Question: I have the following code, and I would like to fill the curve area under only the blue line. How can I do that using the ggplot2. I inserted the filled options, but it is not working. My sample code is as follow:
'''
library(dplyr)
library(lubridate)
library(reshape2)
library(ggplot2)
data1 = data2 = data3
nmonths = 25
x = seq(as.Date("1993/1/1"), by = "month", length.out = nmonths)
data1=c(0,17.15,21.06,19.20,11.31,11.19,9.86,9.97,13.72,14.82,11.19,9.86,9.97,13.72,14.82,18.50,35.72,64.55,21.54,67.92,26.23,22.09,19.11,17.85,18.07)
data2=c(0,10.82,10.20,9.89,9.90,9.95,9.84,9.61,9.26,8.91,8.67,8.59,8.97,10.54,12.39,14.10,6.23,17.36,17.85,17.79,17.26,16.74,17.09,18.06,19.13)
data3=c(67.64,63.66,53,30,26.61,22.07,19.75,25.97,31.59,37.15,57.53,118.19,36.51,77.63,41.73,30.04,26.05,20.70,19.91,32.89,67.25,32.11,70.19,56.48,38.25)
data = cbind(data1,data2,data3)
data = as.data.frame(data)
data = cbind(x, data)
cols = c("Months","data1","data2","data3")
colnames(data) = cols
datamergedMelted <- reshape2::melt(data, id.var='Months')
p <- ggplot(datamergedMelted,
aes(x=Months, y=value, col=variable, linetype=variable,
size=variable,fill=variable)) +
geom_area(data=datamergedMelted,color=NA,
fill=NA,alpha=0.2)+
geom_line()+
scale_fill_manual("",values=c("red", "red","red"))+
scale_color_manual("",values = c("red", "blue", "black")) +
scale_linetype_manual("",values = c(1, 1, 4))+
scale_size_manual("",values=c(1.2,1.3,0.5))+
geom_point(aes(colour=factor(variable),shape=factor(variable)),size=1.5)+
scale_shape_manual("", values=c(NA,NA,19))+
ylab("Levels (mm)")+
theme(legend.position="top")
print(p)
'''

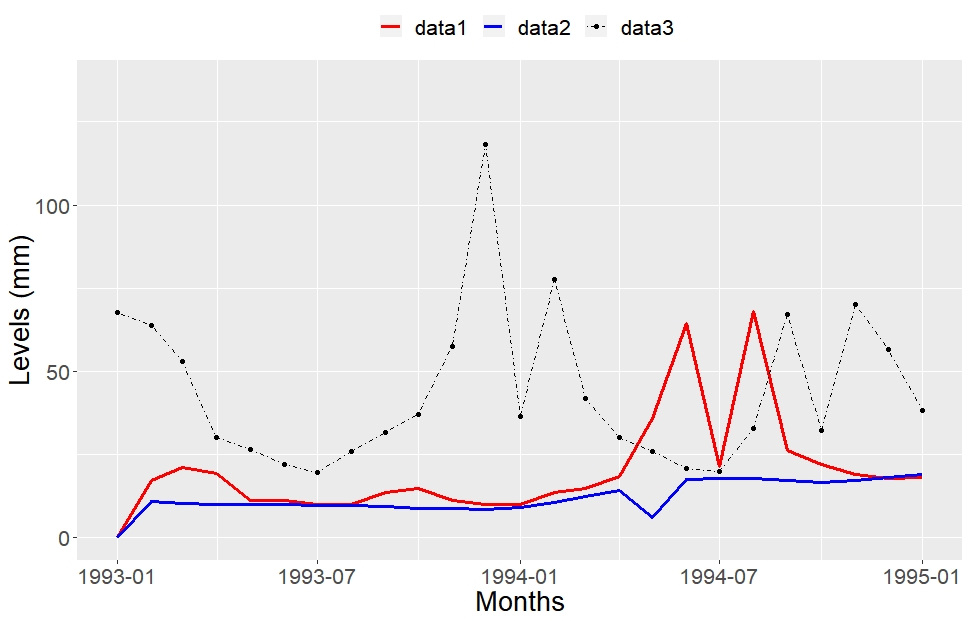
Answer: You can further filter the data passed to the 'geom_area' layer. You can do likewise for the 'geom_point' layer, too, rather than map NA values to the corresponding scale:
'''
ggplot(datamergedMelted,
aes(x = Months, y = value,
colour = factor(variable), linetype = factor(variable),
size = factor(variable))) +
geom_area(data = . %>% filter(variable == "data2"),
color = NA, fill = "black", alpha = 0.5, show.legend = FALSE)+
geom_line()+
geom_point(data = . %>% filter(variable == "data3"),
shape = 19, size = 1.5)+
scale_color_manual("", values = c("red", "blue", "black")) +
scale_linetype_manual("", values = c(1, 1, 4))+
scale_size_manual("", values=c(1.2,1.3,0.5))+
ylab("Levels (mm)")+
theme(legend.position="top")
'''
<URL>